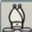
Piece: wB